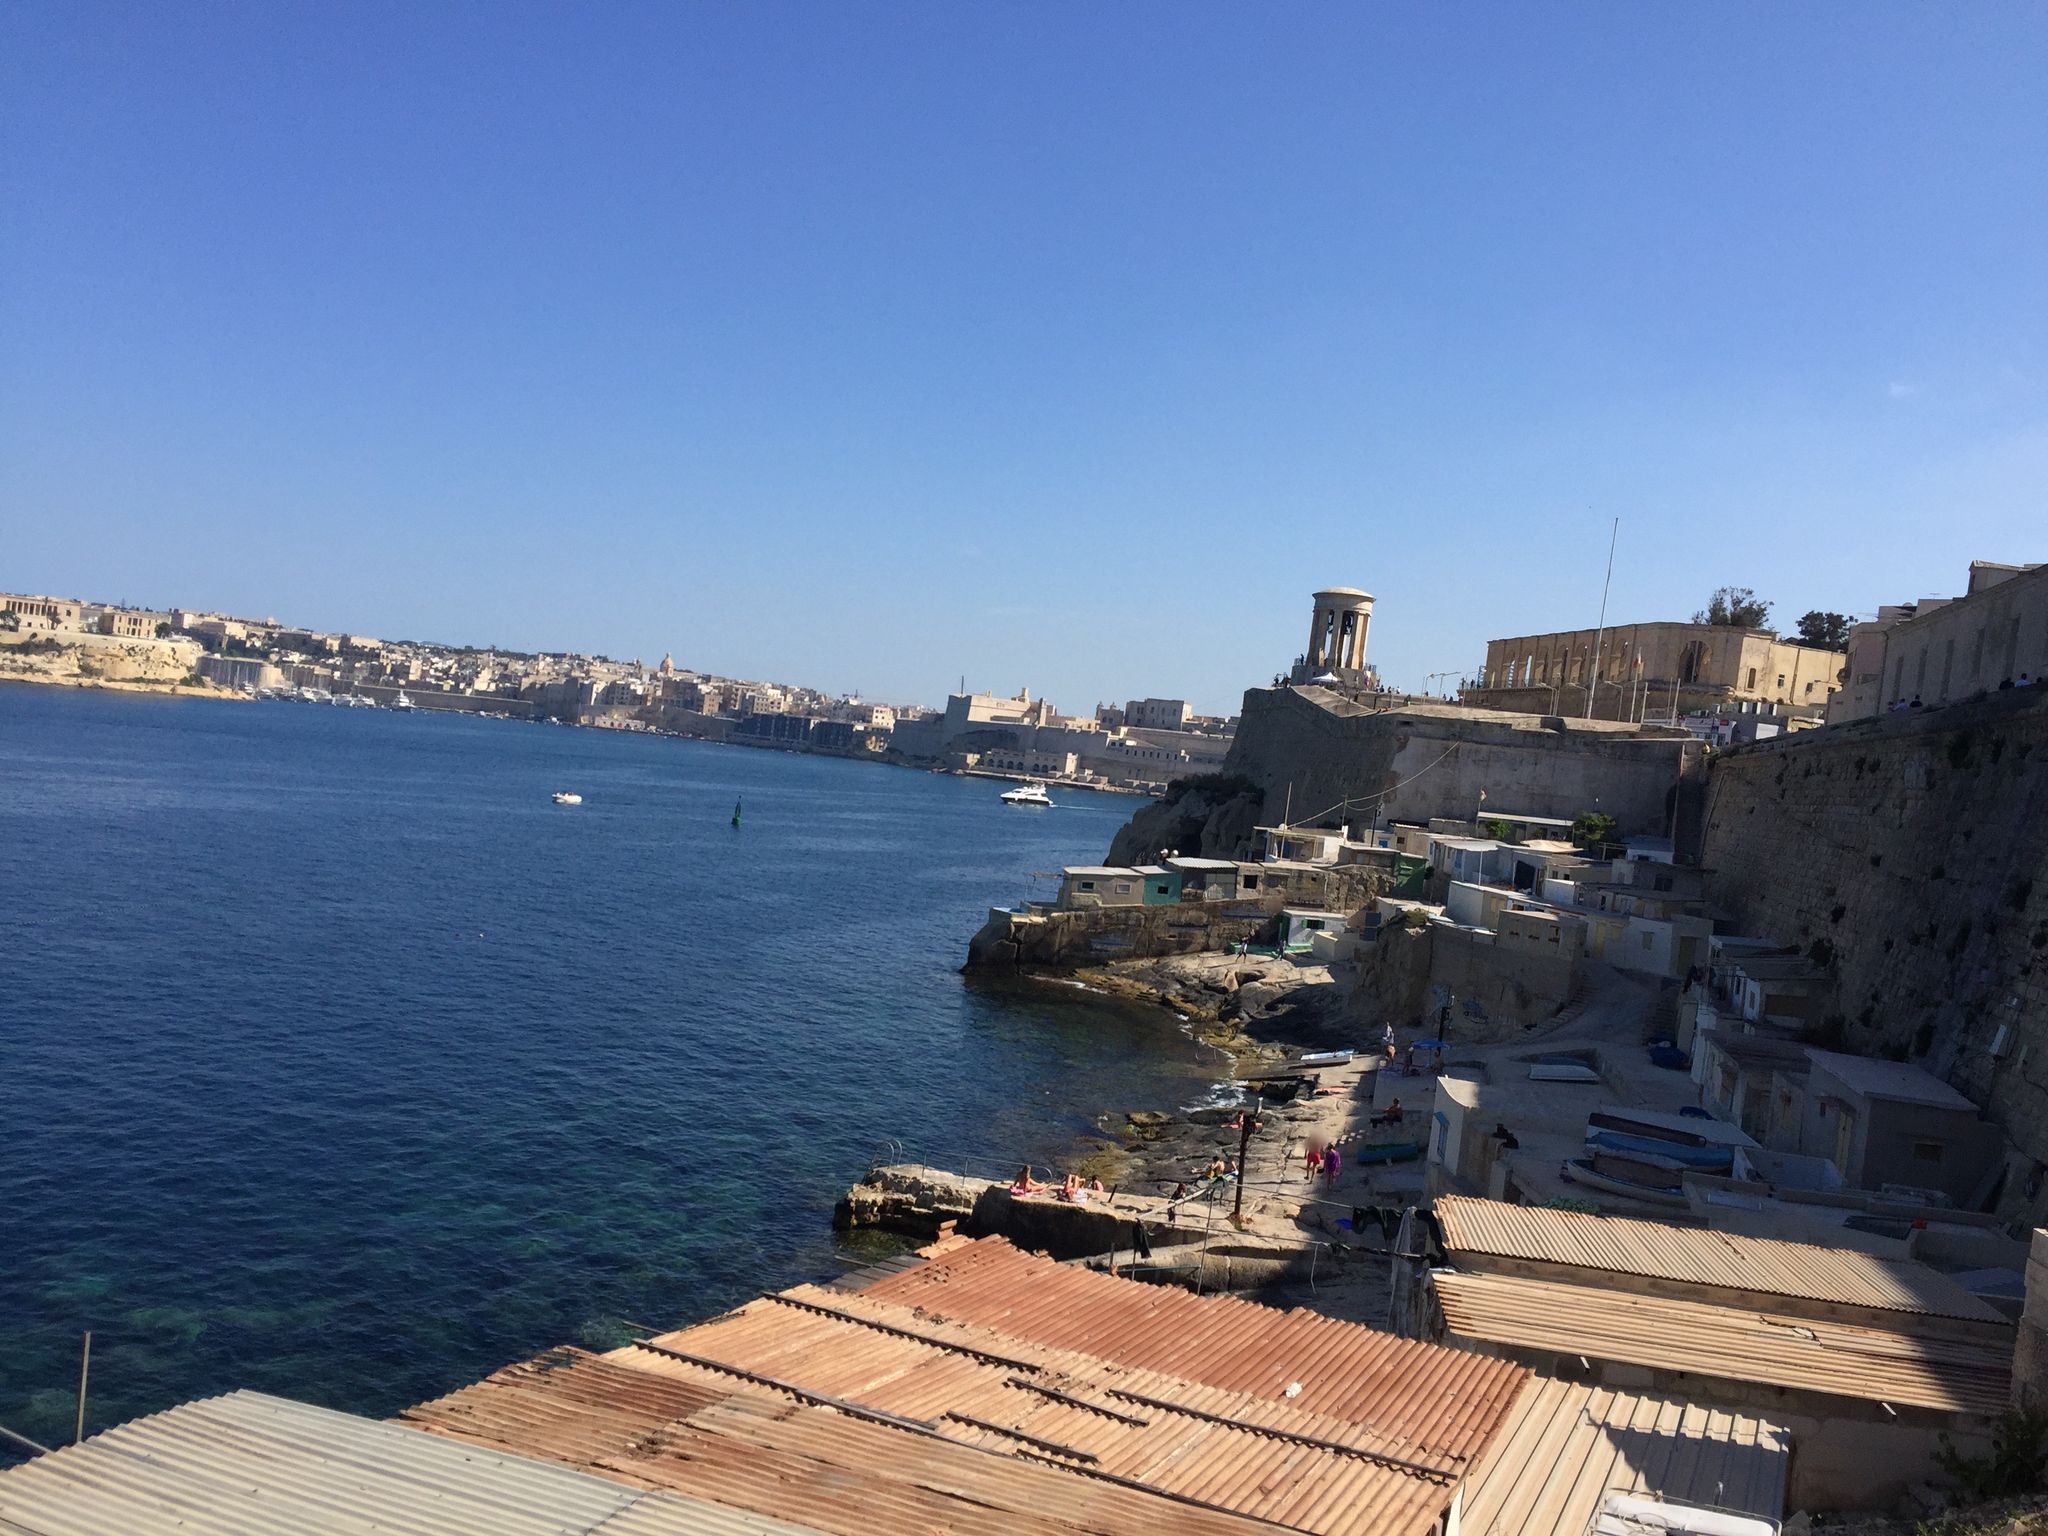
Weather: clear
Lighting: day
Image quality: good
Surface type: walking surface
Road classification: steps, path
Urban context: urban centre
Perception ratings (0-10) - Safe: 4.67, Lively: 6.08, Beautiful: 7.5, Boring: 5.93, Depressing: 2.58, Wealthy: 1.73